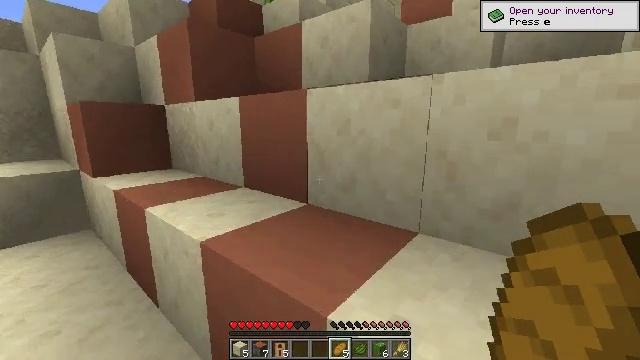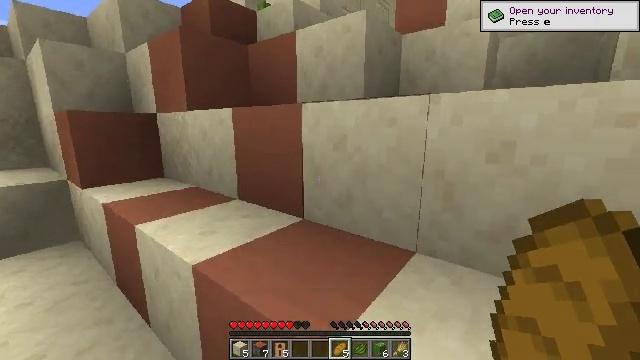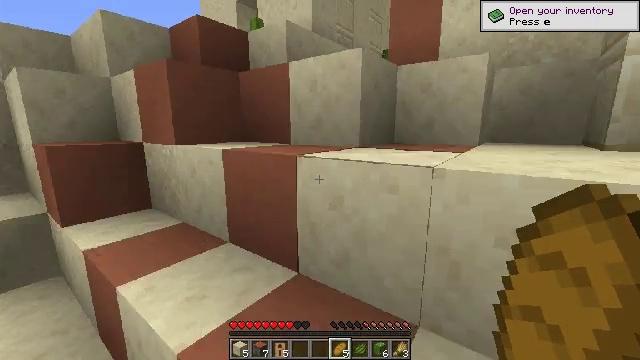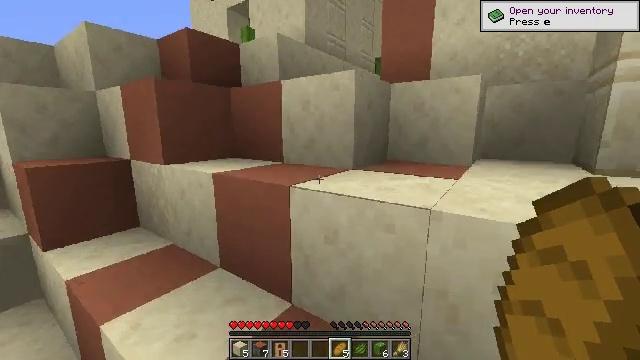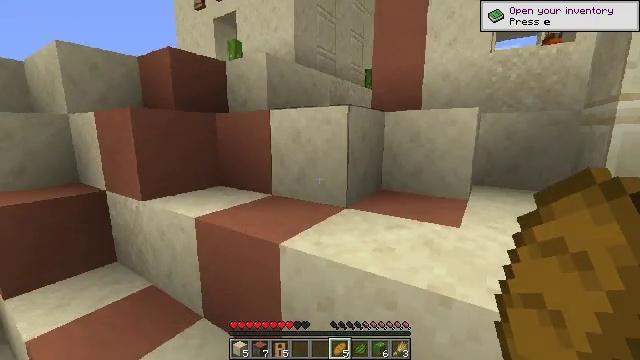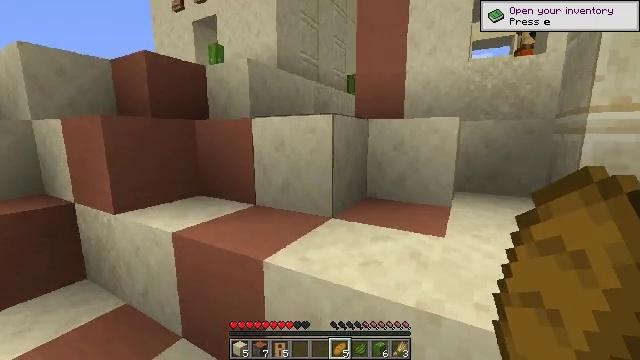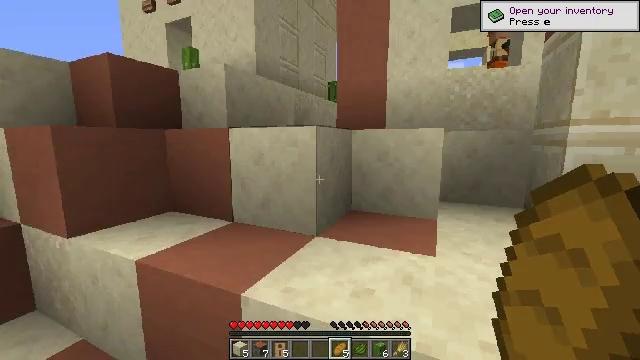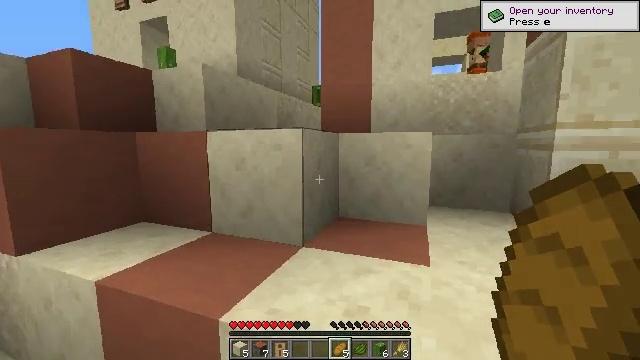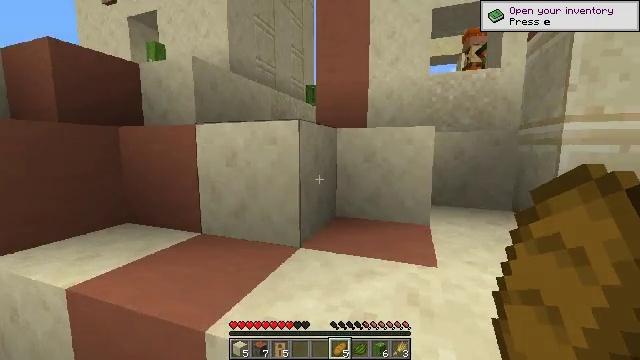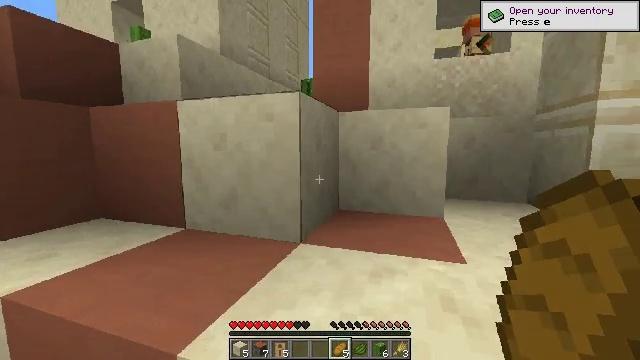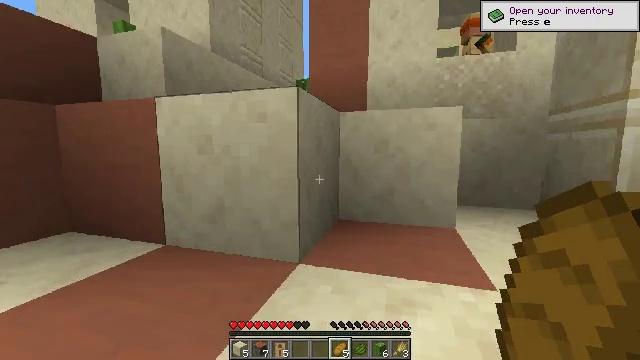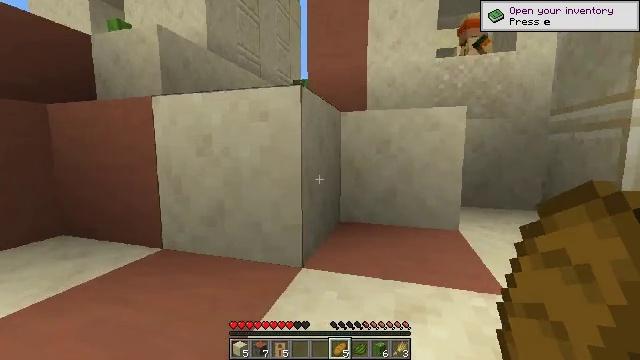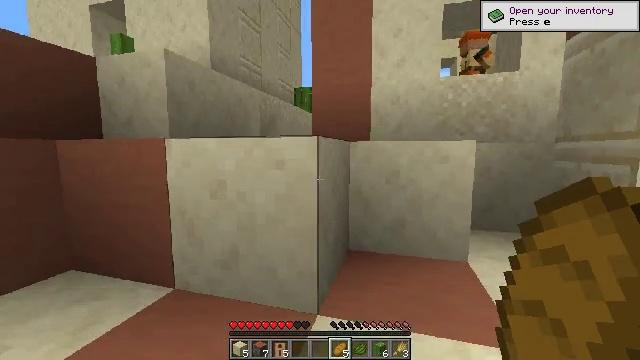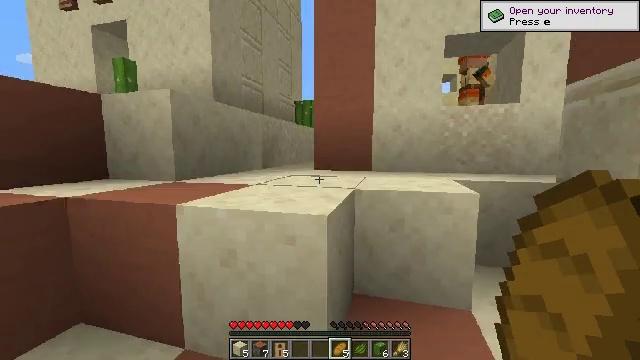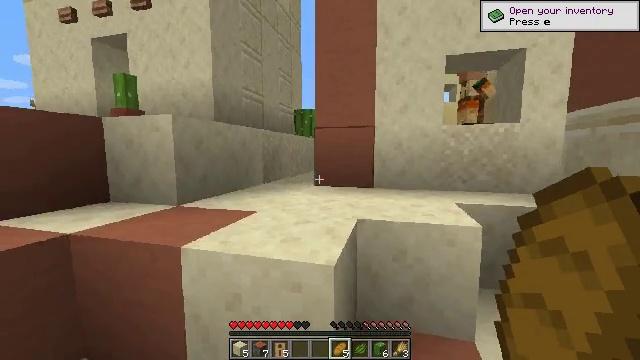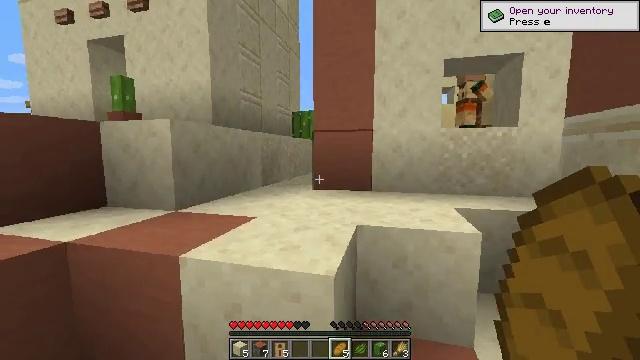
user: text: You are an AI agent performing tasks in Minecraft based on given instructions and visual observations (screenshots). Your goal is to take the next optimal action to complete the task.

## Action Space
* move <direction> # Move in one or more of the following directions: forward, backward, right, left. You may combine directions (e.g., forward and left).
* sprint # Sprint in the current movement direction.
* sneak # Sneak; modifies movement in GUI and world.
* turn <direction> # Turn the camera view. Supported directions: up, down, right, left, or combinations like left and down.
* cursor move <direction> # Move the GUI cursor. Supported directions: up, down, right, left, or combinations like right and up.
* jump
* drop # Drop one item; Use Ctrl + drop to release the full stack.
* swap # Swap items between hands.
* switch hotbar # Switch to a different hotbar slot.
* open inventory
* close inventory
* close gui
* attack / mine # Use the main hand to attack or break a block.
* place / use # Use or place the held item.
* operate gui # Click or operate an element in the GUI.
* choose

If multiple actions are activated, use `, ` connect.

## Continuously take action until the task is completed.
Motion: motion action
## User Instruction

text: Collect the lime bed for later use.
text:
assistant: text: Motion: move forward, turn right, jump
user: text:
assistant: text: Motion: move forward, turn right, jump
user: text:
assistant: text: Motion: move forward, turn right, jump
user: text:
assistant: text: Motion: move forward, turn right
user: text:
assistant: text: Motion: move forward, turn right
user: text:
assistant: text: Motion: move forward, turn right and up
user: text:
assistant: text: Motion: move forward, turn right and up
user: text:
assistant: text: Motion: move forward, turn right
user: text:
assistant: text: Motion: move forward, turn right
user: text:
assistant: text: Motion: move forward, turn right
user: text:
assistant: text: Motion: move forward
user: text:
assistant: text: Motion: move forward, jump
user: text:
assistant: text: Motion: move forward, jump
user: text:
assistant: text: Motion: move forward, jump
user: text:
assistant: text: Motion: move forward, jump
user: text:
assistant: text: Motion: move forward
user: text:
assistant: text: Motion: move forward
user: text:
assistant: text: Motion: move forward
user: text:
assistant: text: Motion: move forward
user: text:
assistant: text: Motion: move forward
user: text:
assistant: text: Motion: move forward
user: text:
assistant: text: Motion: move forward, turn left, jump
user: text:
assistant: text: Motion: move forward, turn left and down, jump
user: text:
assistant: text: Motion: move forward, turn left and down, jump
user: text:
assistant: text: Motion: move forward, turn left, jump
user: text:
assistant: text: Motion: move forward, turn left
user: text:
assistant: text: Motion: move forward, turn left
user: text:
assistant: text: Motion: move forward, turn left
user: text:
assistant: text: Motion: move forward, turn left
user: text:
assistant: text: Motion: move forward